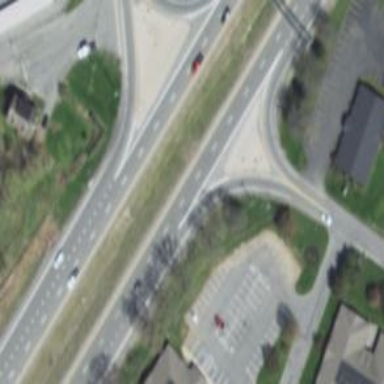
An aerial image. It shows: Trunk link highway.